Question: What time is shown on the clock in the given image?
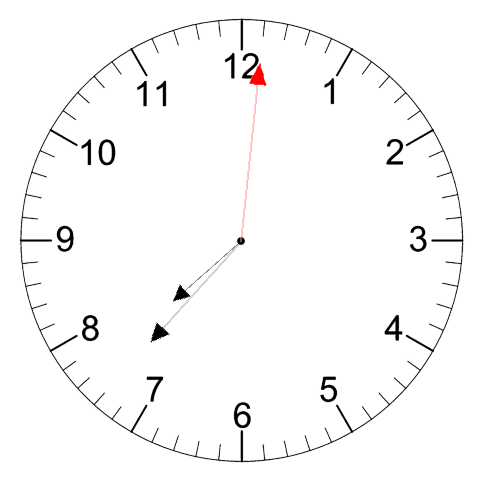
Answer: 07:37:01